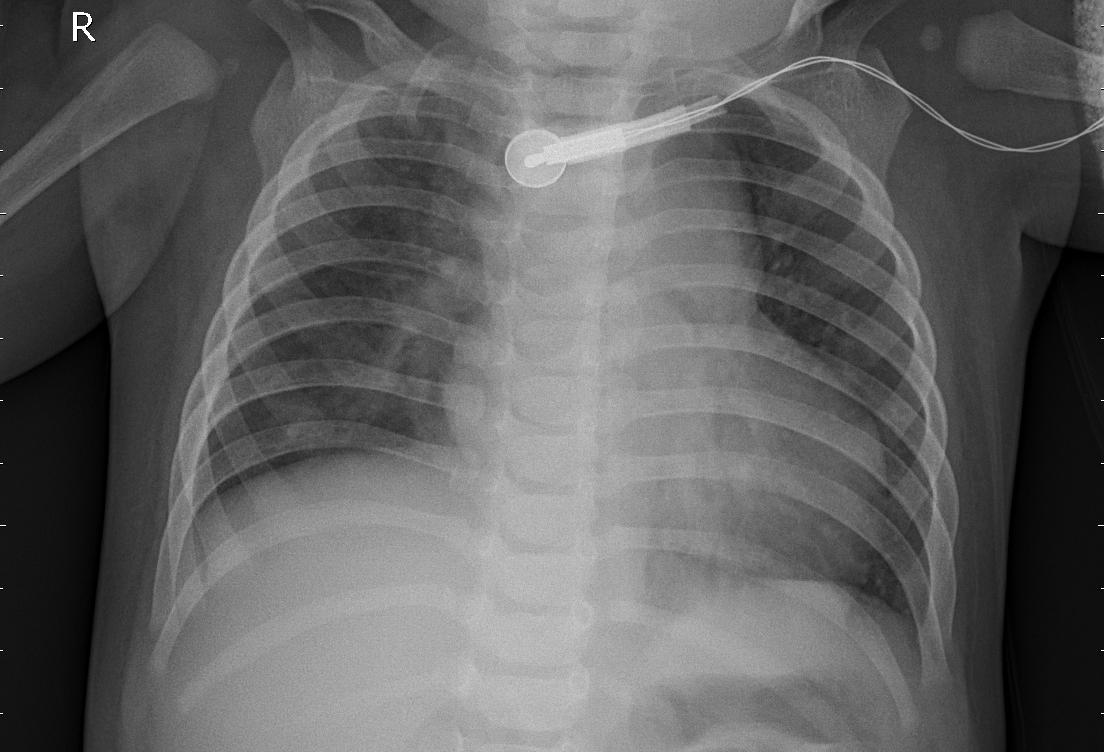
Diagnosis: PNEUMONIA